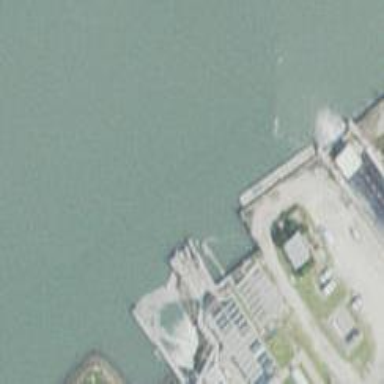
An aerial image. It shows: Man-made pier.